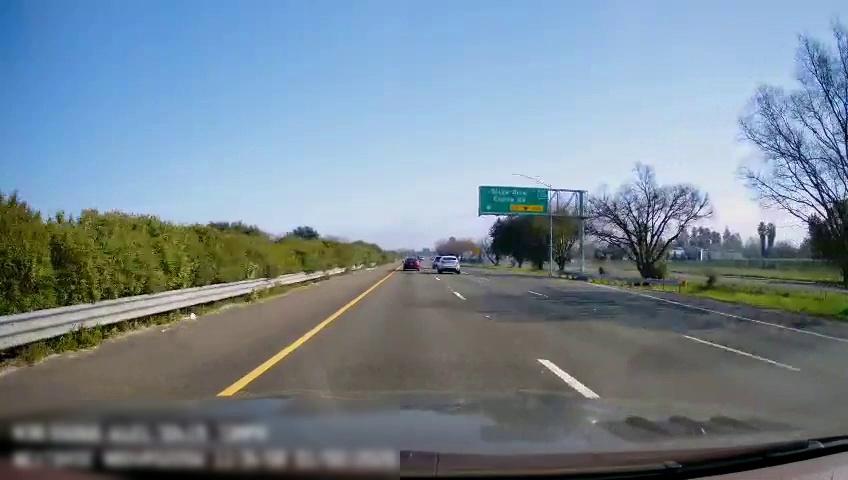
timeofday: Day
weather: Sunny
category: Drivable Space
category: Vehicles | SUV
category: Vehicles | Car
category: Vehicles | SUV
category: Lanes | Current Lane
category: Lanes | Current Lane
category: Lanes | Alternate Lane
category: Lanes | Alternate Lane
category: Traffic | Signs